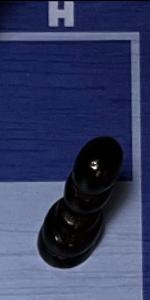
Label: Pawn_Black